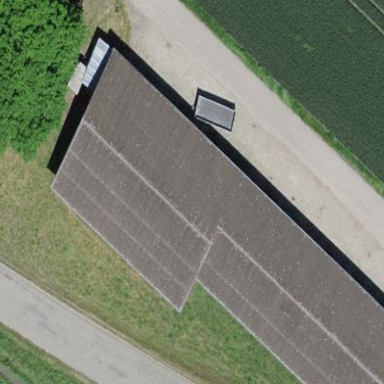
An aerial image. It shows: Farmyard area.